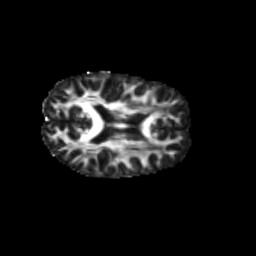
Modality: FA
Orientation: axial
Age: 50
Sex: female
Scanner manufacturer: siemens
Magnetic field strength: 3 T
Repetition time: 1.8 s
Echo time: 0.07 s